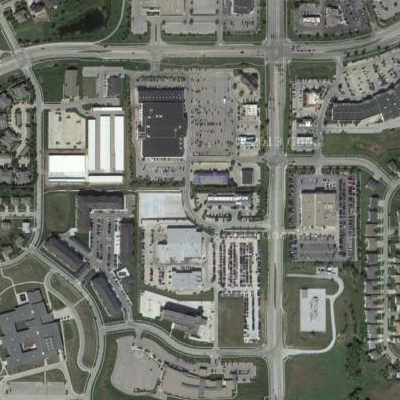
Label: cIndustry